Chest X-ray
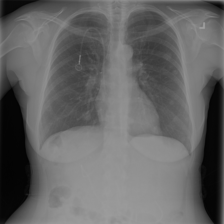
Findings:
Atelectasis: negative
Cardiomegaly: negative
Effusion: negative
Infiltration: negative
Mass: negative
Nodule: negative
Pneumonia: negative
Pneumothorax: negative
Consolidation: negative
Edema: negative
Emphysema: negative
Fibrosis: negative
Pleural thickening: negative
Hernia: negative